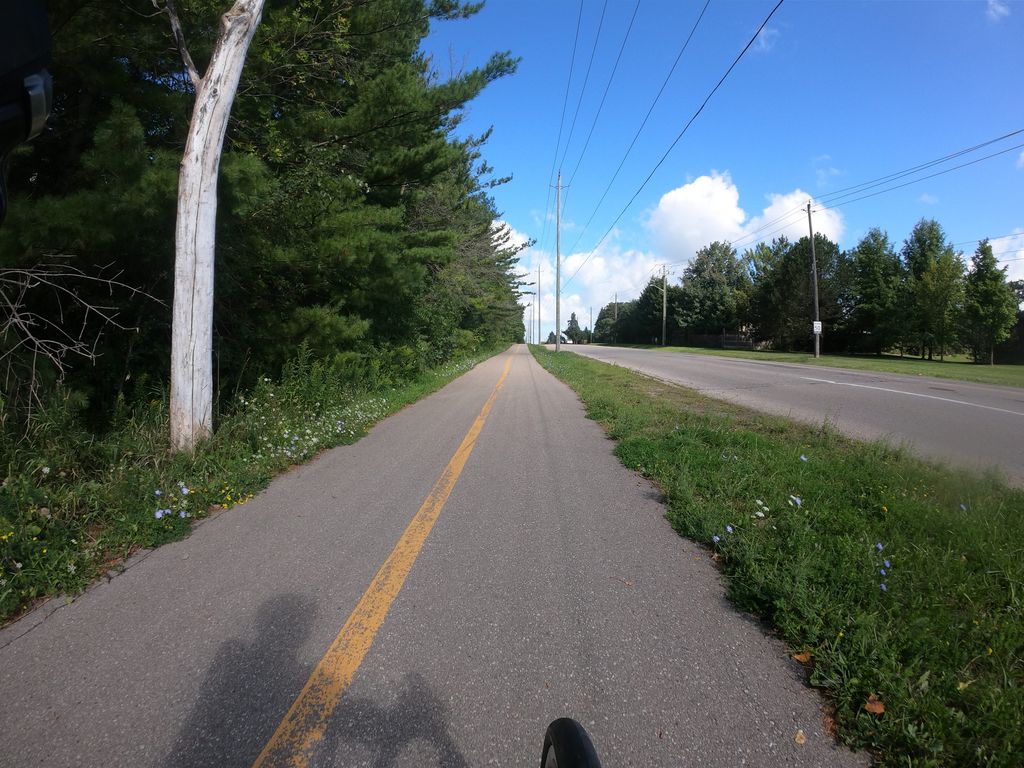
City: kitchener-waterloo